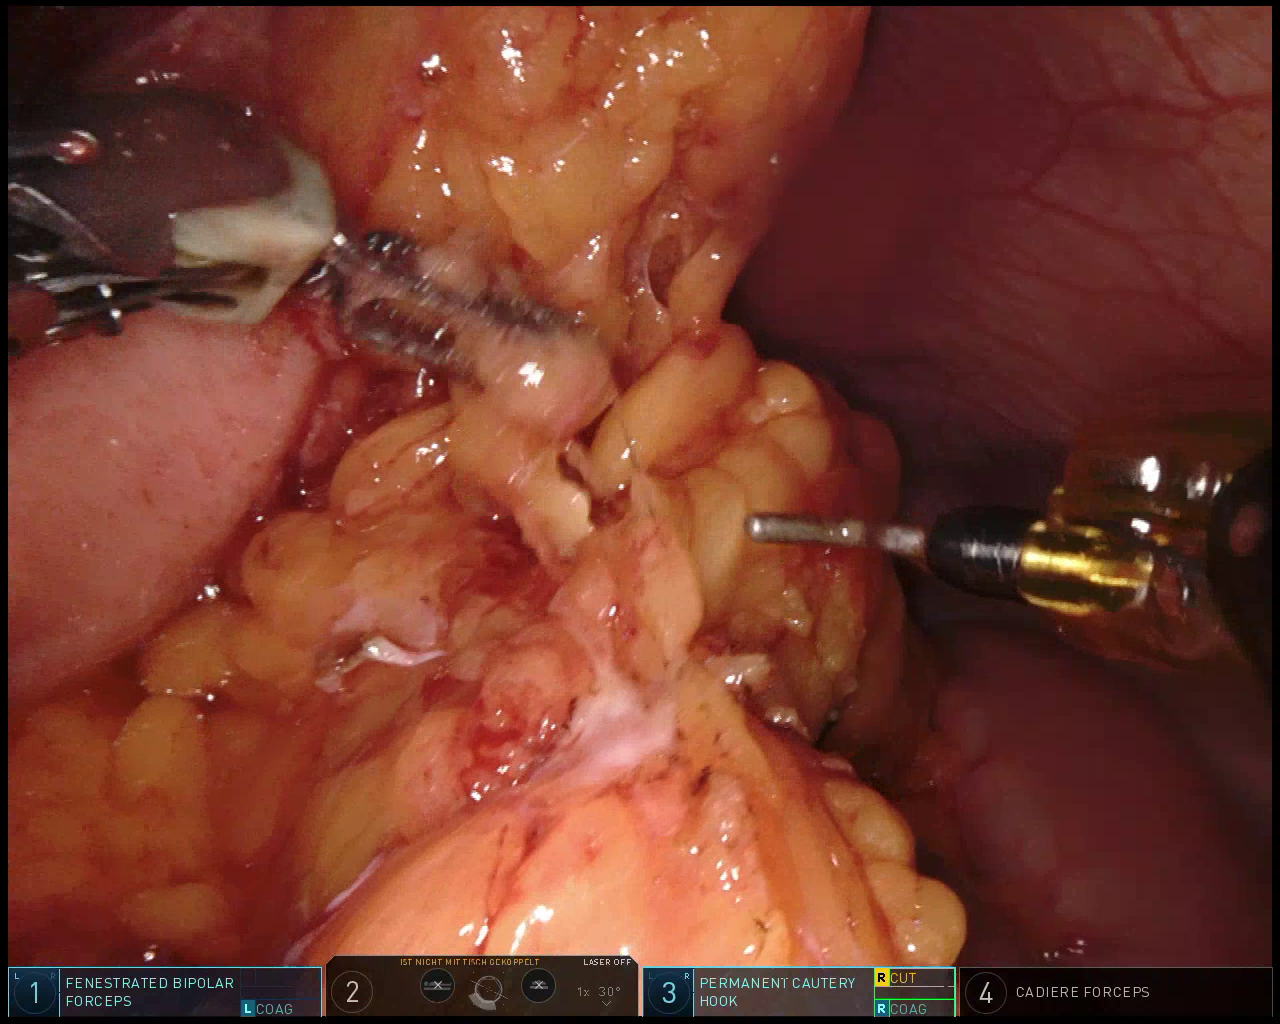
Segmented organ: stomach
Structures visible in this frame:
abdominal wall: yes
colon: yes
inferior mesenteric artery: no
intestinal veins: no
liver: no
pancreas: no
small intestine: no
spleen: no
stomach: yes
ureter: no
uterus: no
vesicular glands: no